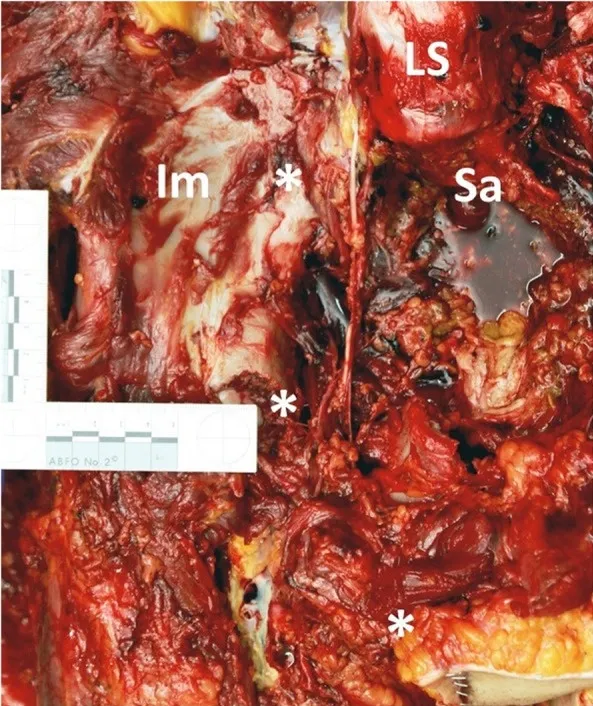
Fractured and unstable pelvis right-sided. LS: Lumbar spine, Sa: Sacrum, Im: Ileum, *: fracture lines.
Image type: medical_photograph (other_medical_photograph)